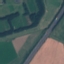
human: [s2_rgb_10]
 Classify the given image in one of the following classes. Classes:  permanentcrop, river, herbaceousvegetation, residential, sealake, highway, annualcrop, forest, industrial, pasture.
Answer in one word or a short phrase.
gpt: Highway